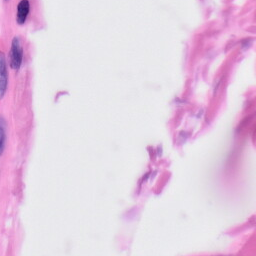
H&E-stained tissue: Skin